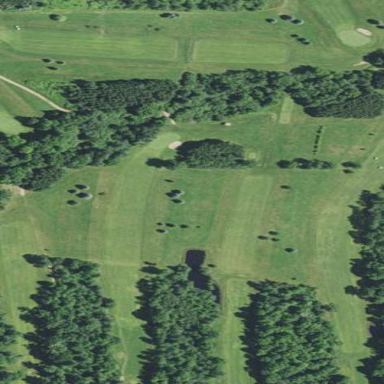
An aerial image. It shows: Golf course.